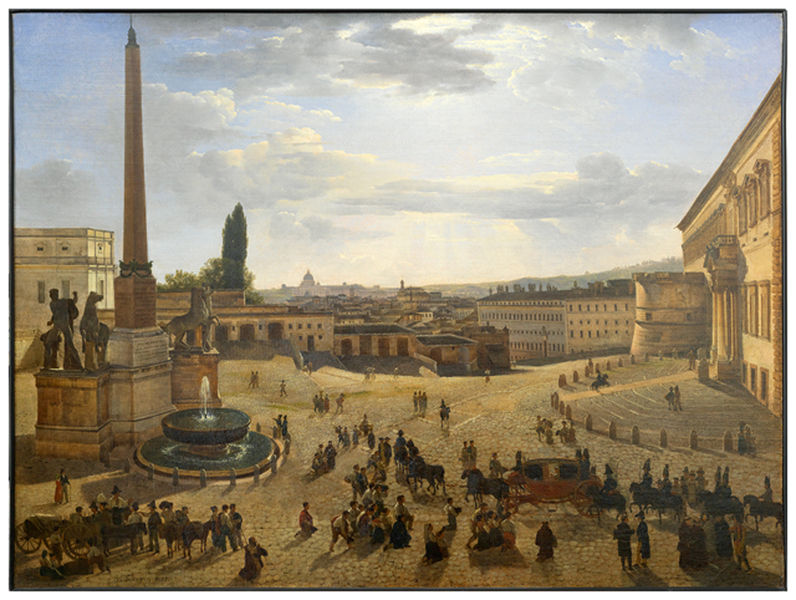
Titel: View of Rome from the Piazza del Quirinale
Künstler: Sil'vestr Feodosievich Shchedrin
Standort: Amherst (Massachusetts, USA)
Institution: Mead Art Museum, Amherst College
Schlagwörter: blue, crowd, gathering, men, people, red, stairs, women, painting, windows, brown, cloud, clouds, horses, roman, sky, stone, tree, building, landscape, water, horizon, tower, evening, castle, monument, sculpture, statue, children, town, city, procession, ancient, cart, history, square, buildings, fountain, statues, carriage, horse, wagon, carraige, spire, pillar, dawn, humans, lion, obelisk, car, wheels, community, plaza, morning, town square, waggon, cobbles, cavalry, carrage, obelisc, obilisk, obylisk, marble statues